Question: I'm trying to scrape the page which loads after the print popup is gone(canceled).
testing the xpath to the product name and ID (as shown in the screenshot) with any possible combinations so far return empty and I suspect that print popup js is the reason.
Any tips about how to bypass the print popup would be appreciated.
Thanks :)
Here is the screenshot from the DOM:

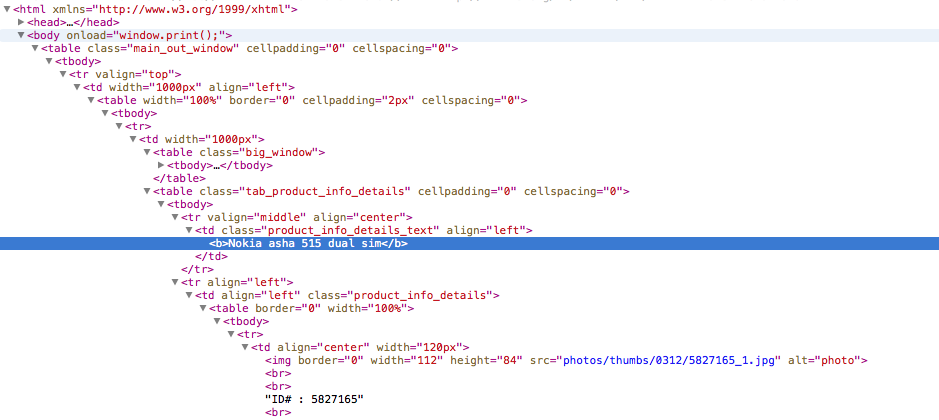
Answer: Here's an example spider for getting the text you've highlighted on the screenshot:
'''
from scrapy.item import Item, Field
from scrapy.selector import Selector
from scrapy.spider import BaseSpider
class MarketItem(Item):
name = Field()
class MarketSpider(BaseSpider):
name = "market"
allowed_domains = ["mymarket.ge"]
start_urls = ["http://www.mymarket.ge/classified_details_print.php?product_id=<PHONE>"]
def parse(self, response):
contacts = Selector(response)
item = MarketItem()
item['name'] = contacts.xpath('//td[@class="product_info_details_text"]/b/text()').extract()[0].strip()
return item
'''
this gets an item:
'''
{'name': u'Nokia asha 515 dual sim'}
'''
Hope that helps.